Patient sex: M
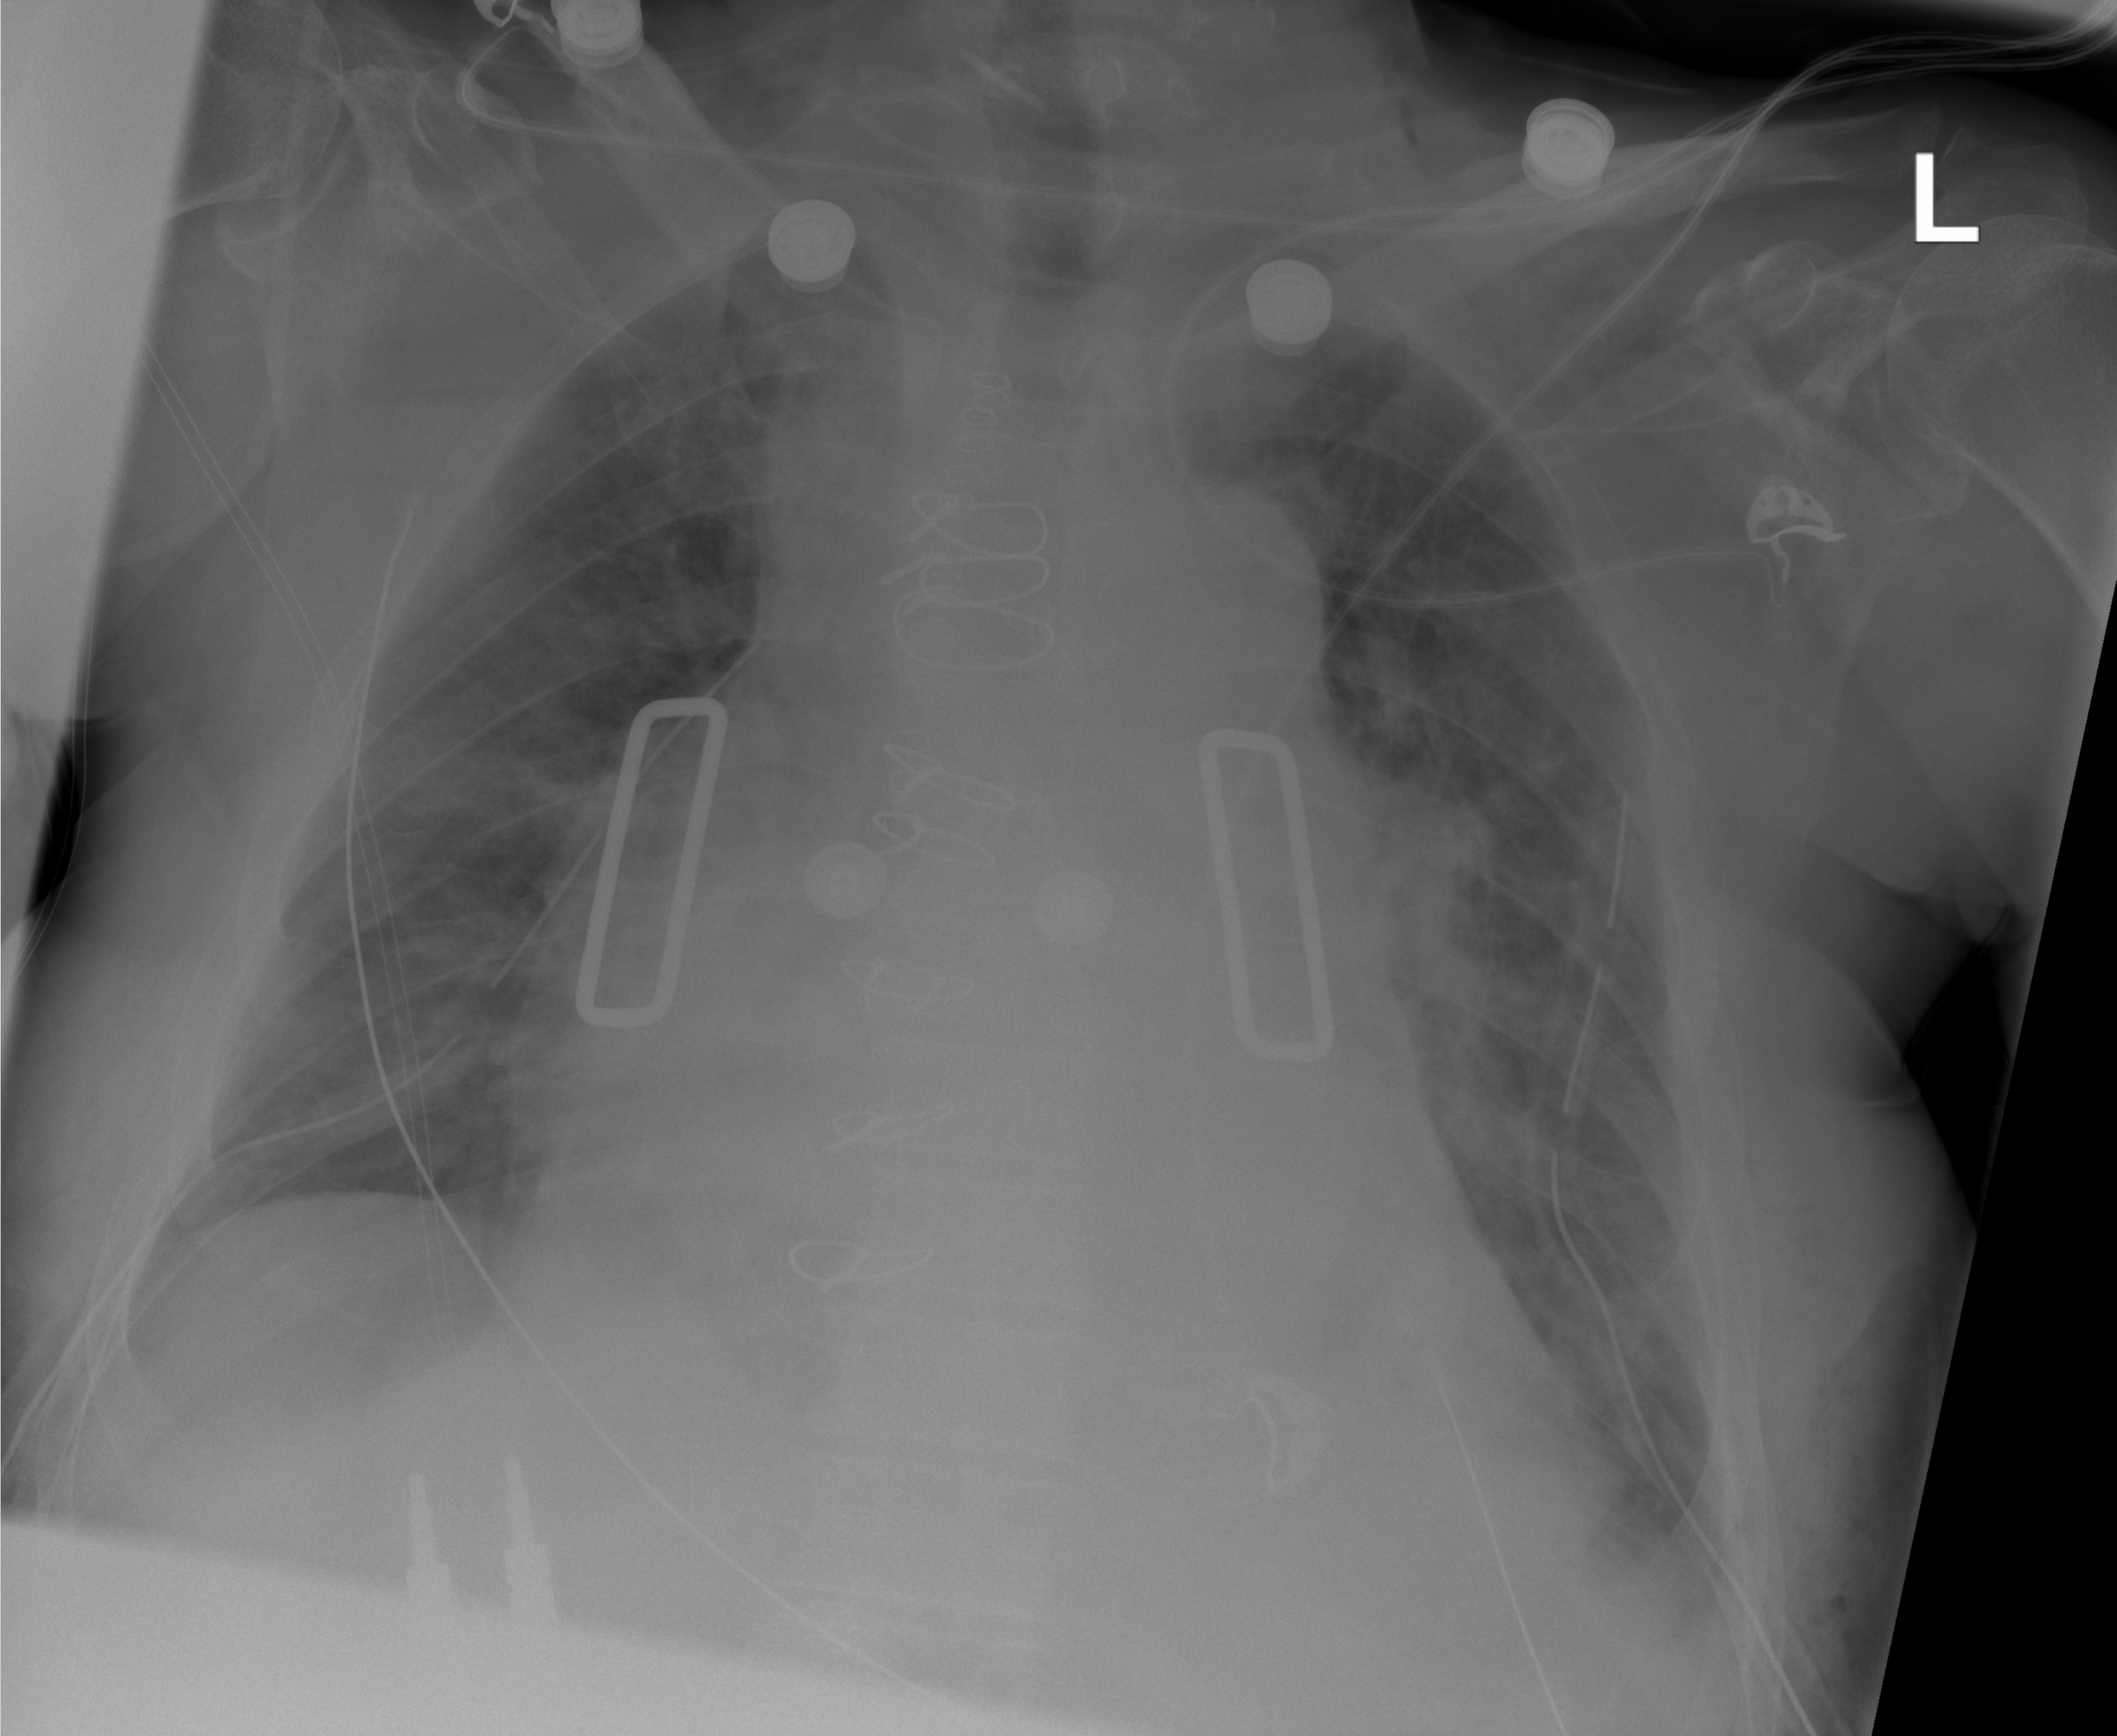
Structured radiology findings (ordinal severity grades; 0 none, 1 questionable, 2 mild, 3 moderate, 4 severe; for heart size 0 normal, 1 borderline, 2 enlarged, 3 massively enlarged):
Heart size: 3
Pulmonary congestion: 2
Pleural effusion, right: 0
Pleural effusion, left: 1
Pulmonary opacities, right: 0
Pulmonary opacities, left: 0
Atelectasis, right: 0
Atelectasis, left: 2